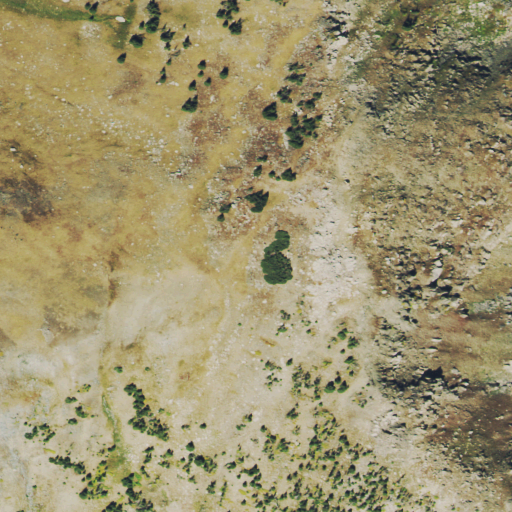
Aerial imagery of mountain in Colorado named Buck Mountain containing shrub, woody wetlands, snow, and evergreen forest